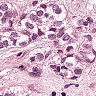
Metastatic tissue present: yes